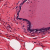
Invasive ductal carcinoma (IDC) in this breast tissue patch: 0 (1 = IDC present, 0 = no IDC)